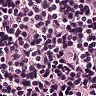
Metastatic tissue present: no